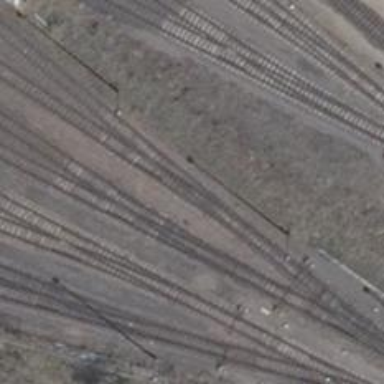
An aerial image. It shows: Railway switch.